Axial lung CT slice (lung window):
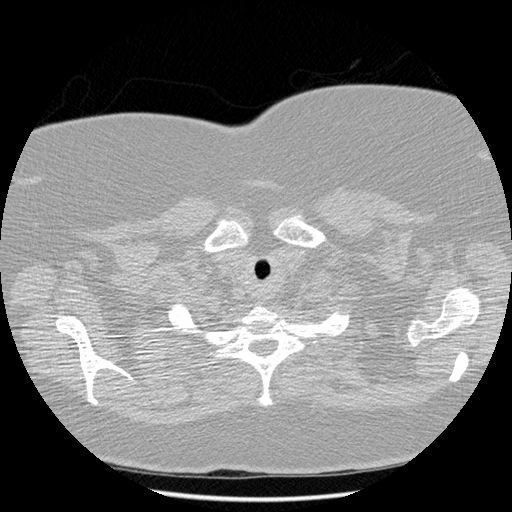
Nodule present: no